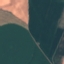
Land use / land cover: AnnualCrop